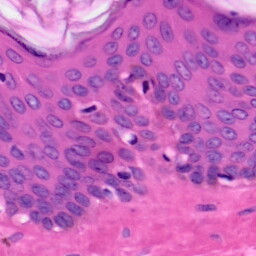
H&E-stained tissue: Skin